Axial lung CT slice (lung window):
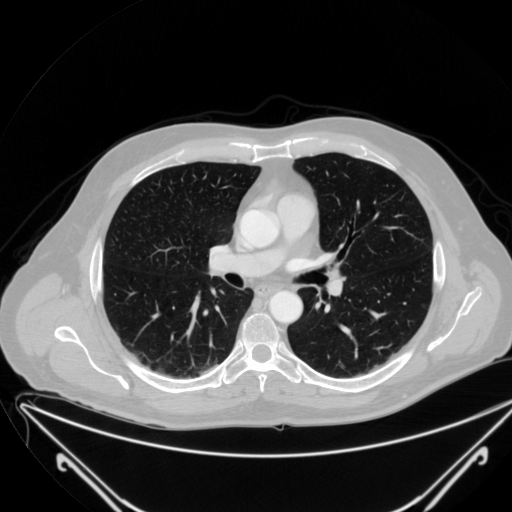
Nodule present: no